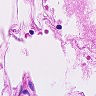
Metastatic tissue present: no